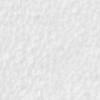
Label: no_change